Question: I just want to make a Battery Temperature Monitor
and display it in Quick Settings Panel like in Google+ .
Is it possible to add an item on it? How?

Suggestions would be appreciated. Thanks
: Changed "New Notification Bar" to "Quick Settings Panel"
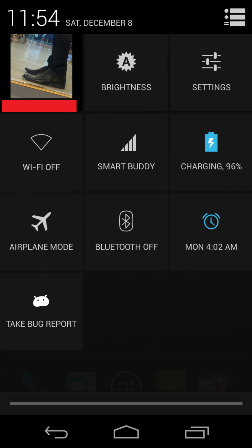
Answer: This is the quick settings panel, not the notifications panel. Google+ is not permitted to modify or add to this panel and neither is any other downloaded app.
The profile image shown is part of the specialized "Me" profile created by the system that the G+ app syncs contact information into. The G+ app is not able to define this tile or the action taken when you tap on it from this panel. The contact card shown when you tap the profile icon is hosted by the system's People app which any other app can inject contact data into, not the G+ app.